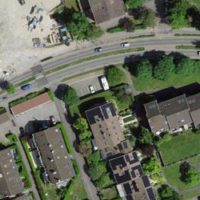
EUNIS habitat code: 54
Species observed at this site:
Erodium cicutarium
Symphyotrichum novae-angliae
Convolvulus arvensis
Symphoricarpos albus